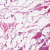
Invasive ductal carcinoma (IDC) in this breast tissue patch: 0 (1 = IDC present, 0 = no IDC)